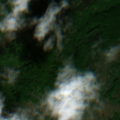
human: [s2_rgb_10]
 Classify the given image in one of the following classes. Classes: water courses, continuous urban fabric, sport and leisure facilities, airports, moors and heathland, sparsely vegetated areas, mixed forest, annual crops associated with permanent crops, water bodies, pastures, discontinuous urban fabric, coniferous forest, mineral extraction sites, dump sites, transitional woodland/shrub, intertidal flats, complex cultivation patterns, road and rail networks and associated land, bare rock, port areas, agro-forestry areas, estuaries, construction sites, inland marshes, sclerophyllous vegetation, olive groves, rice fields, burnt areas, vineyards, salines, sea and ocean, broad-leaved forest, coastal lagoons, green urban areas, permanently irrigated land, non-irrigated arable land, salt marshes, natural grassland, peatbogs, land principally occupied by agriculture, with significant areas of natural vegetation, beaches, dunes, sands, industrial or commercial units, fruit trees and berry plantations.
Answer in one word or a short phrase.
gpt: broad-leaved forest, natural grassland